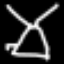
Label: hourglass